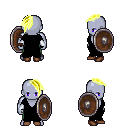
a pixel art fantasy rpg character, male body template, dark elf, purple skin, black robe, teal pants, gold long mohawk hairstyle, white cloth bracers, brown shoes, shield, four views (front, back, left, right), 2x2 character sprite sheet, small pixel art, hard edges, no anti-aliasing